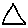
Label: triangle